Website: lowes
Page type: review-order
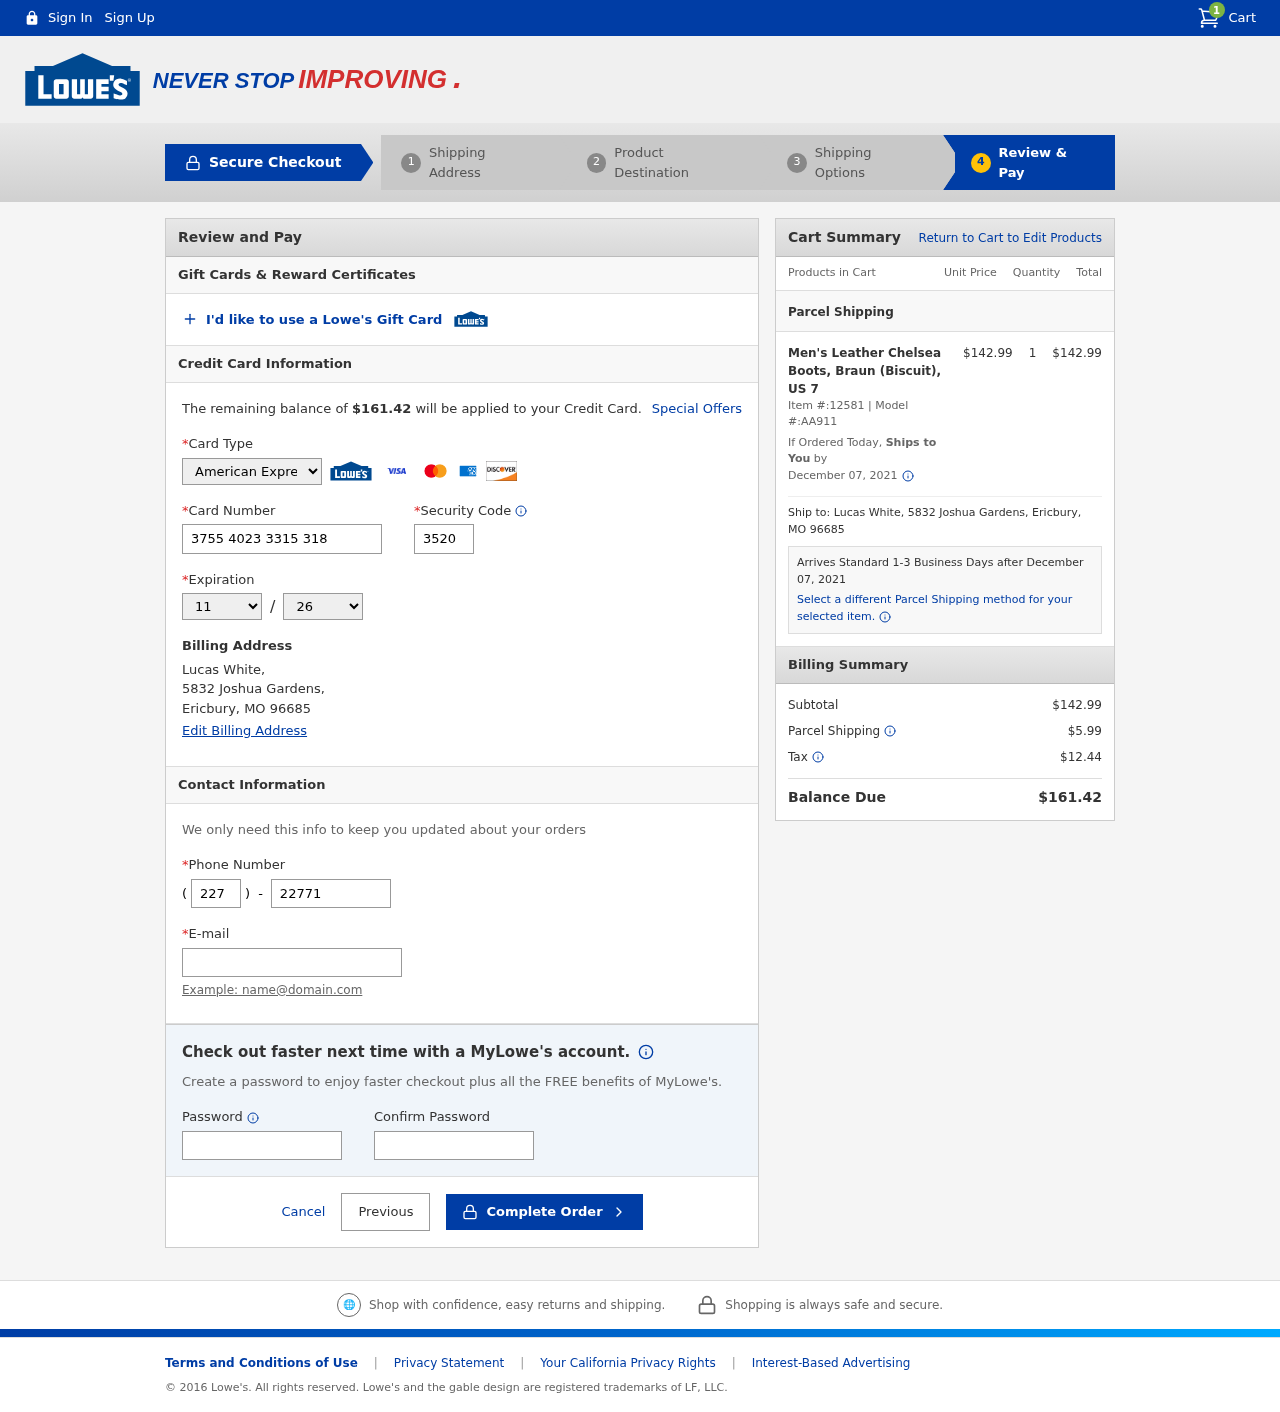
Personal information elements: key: PII_CARD_CVV
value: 3520
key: PII_CARD_EXPIRY_MONTH
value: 11
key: PII_CARD_EXPIRY_YEAR
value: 26
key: PII_CARD_NUMBER
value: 3755 4023 3315 318
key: PII_CARD_TYPE
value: American Express
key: PII_CITY
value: Ericbury
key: PII_EMAIL
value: lucaswhite@hotmail.com
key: PII_FULLNAME
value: Lucas White,
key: PII_PHONE
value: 2277172156
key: PII_PHONE_AREA
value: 227
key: PII_POSTCODE
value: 96685
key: PII_STATE_ABBR
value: MO
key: PII_STREET
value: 5832 Joshua Gardens,
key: PII_FULLNAME2
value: Lucas White
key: PII_STREET2
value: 5832 Joshua Gardens
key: PII_CITY_STATE_ZIP2
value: Ericbury, MO 96685
Product elements: key: PRODUCT1_NAME
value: Men's Leather Chelsea Boots, Braun (Biscuit), US 7
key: PRODUCT1_PRICE
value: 142.99
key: PRODUCT1_QUANTITY
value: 1
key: PRODUCT1_ITEM_NUMBER
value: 12581
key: PRODUCT1_MODEL_NUMBER
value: AA911
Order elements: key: ORDER_NUM_ITEMS
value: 1
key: ORDER_TOTAL
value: $161.42
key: ORDER_SHIPPING_DATE
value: December 07, 2021
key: ORDER_SUBTOTAL
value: $142.99
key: ORDER_SHIPPING_DATE2
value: December 07, 2021
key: ORDER_SUBTOTAL2
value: $142.99
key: ORDER_SHIPPING_COST
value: $5.99
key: ORDER_TAX
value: $12.44